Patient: sex M, age 48
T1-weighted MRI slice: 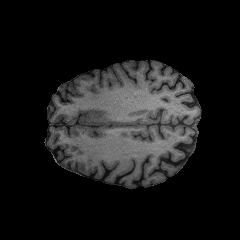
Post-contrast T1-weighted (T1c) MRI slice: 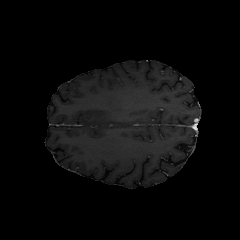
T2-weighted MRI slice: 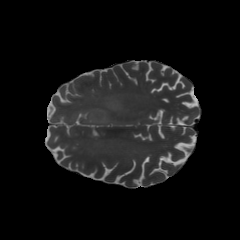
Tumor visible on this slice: yes
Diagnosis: Astrocytoma, IDH-mutant
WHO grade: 3